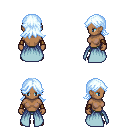
a pixel art fantasy rpg character, female body template, human, dark skin, overskirt, teal pants, white cyan loose hair, leather bracers, brown shoes, four views (front, back, left, right), 2x2 character sprite sheet, small pixel art, hard edges, no anti-aliasing